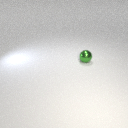
small green metal sphere